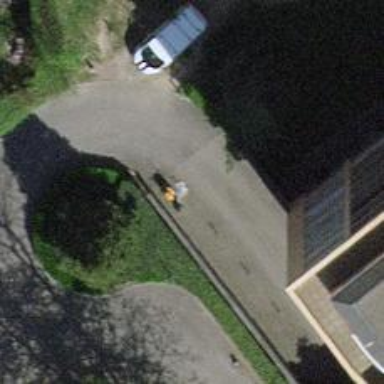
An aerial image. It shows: Lift gate barrier.